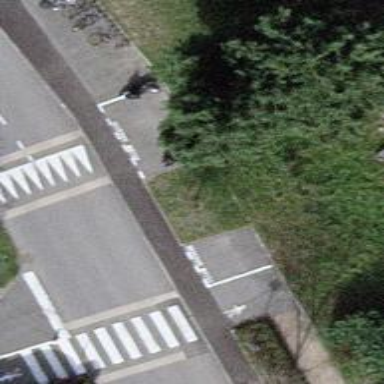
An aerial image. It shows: Asphalt motorcycle parking area.